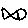
Label: fish